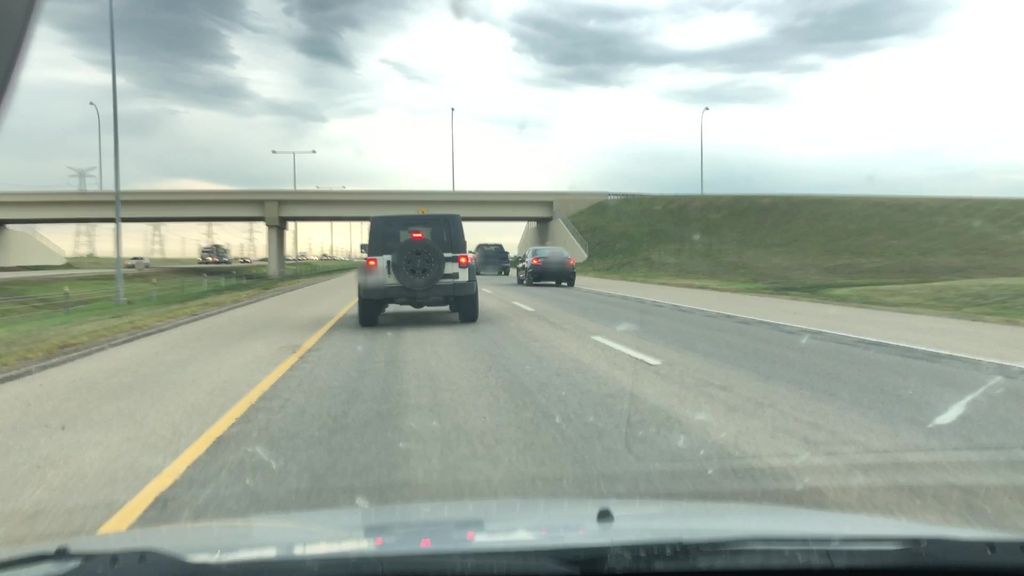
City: edmonton